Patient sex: M
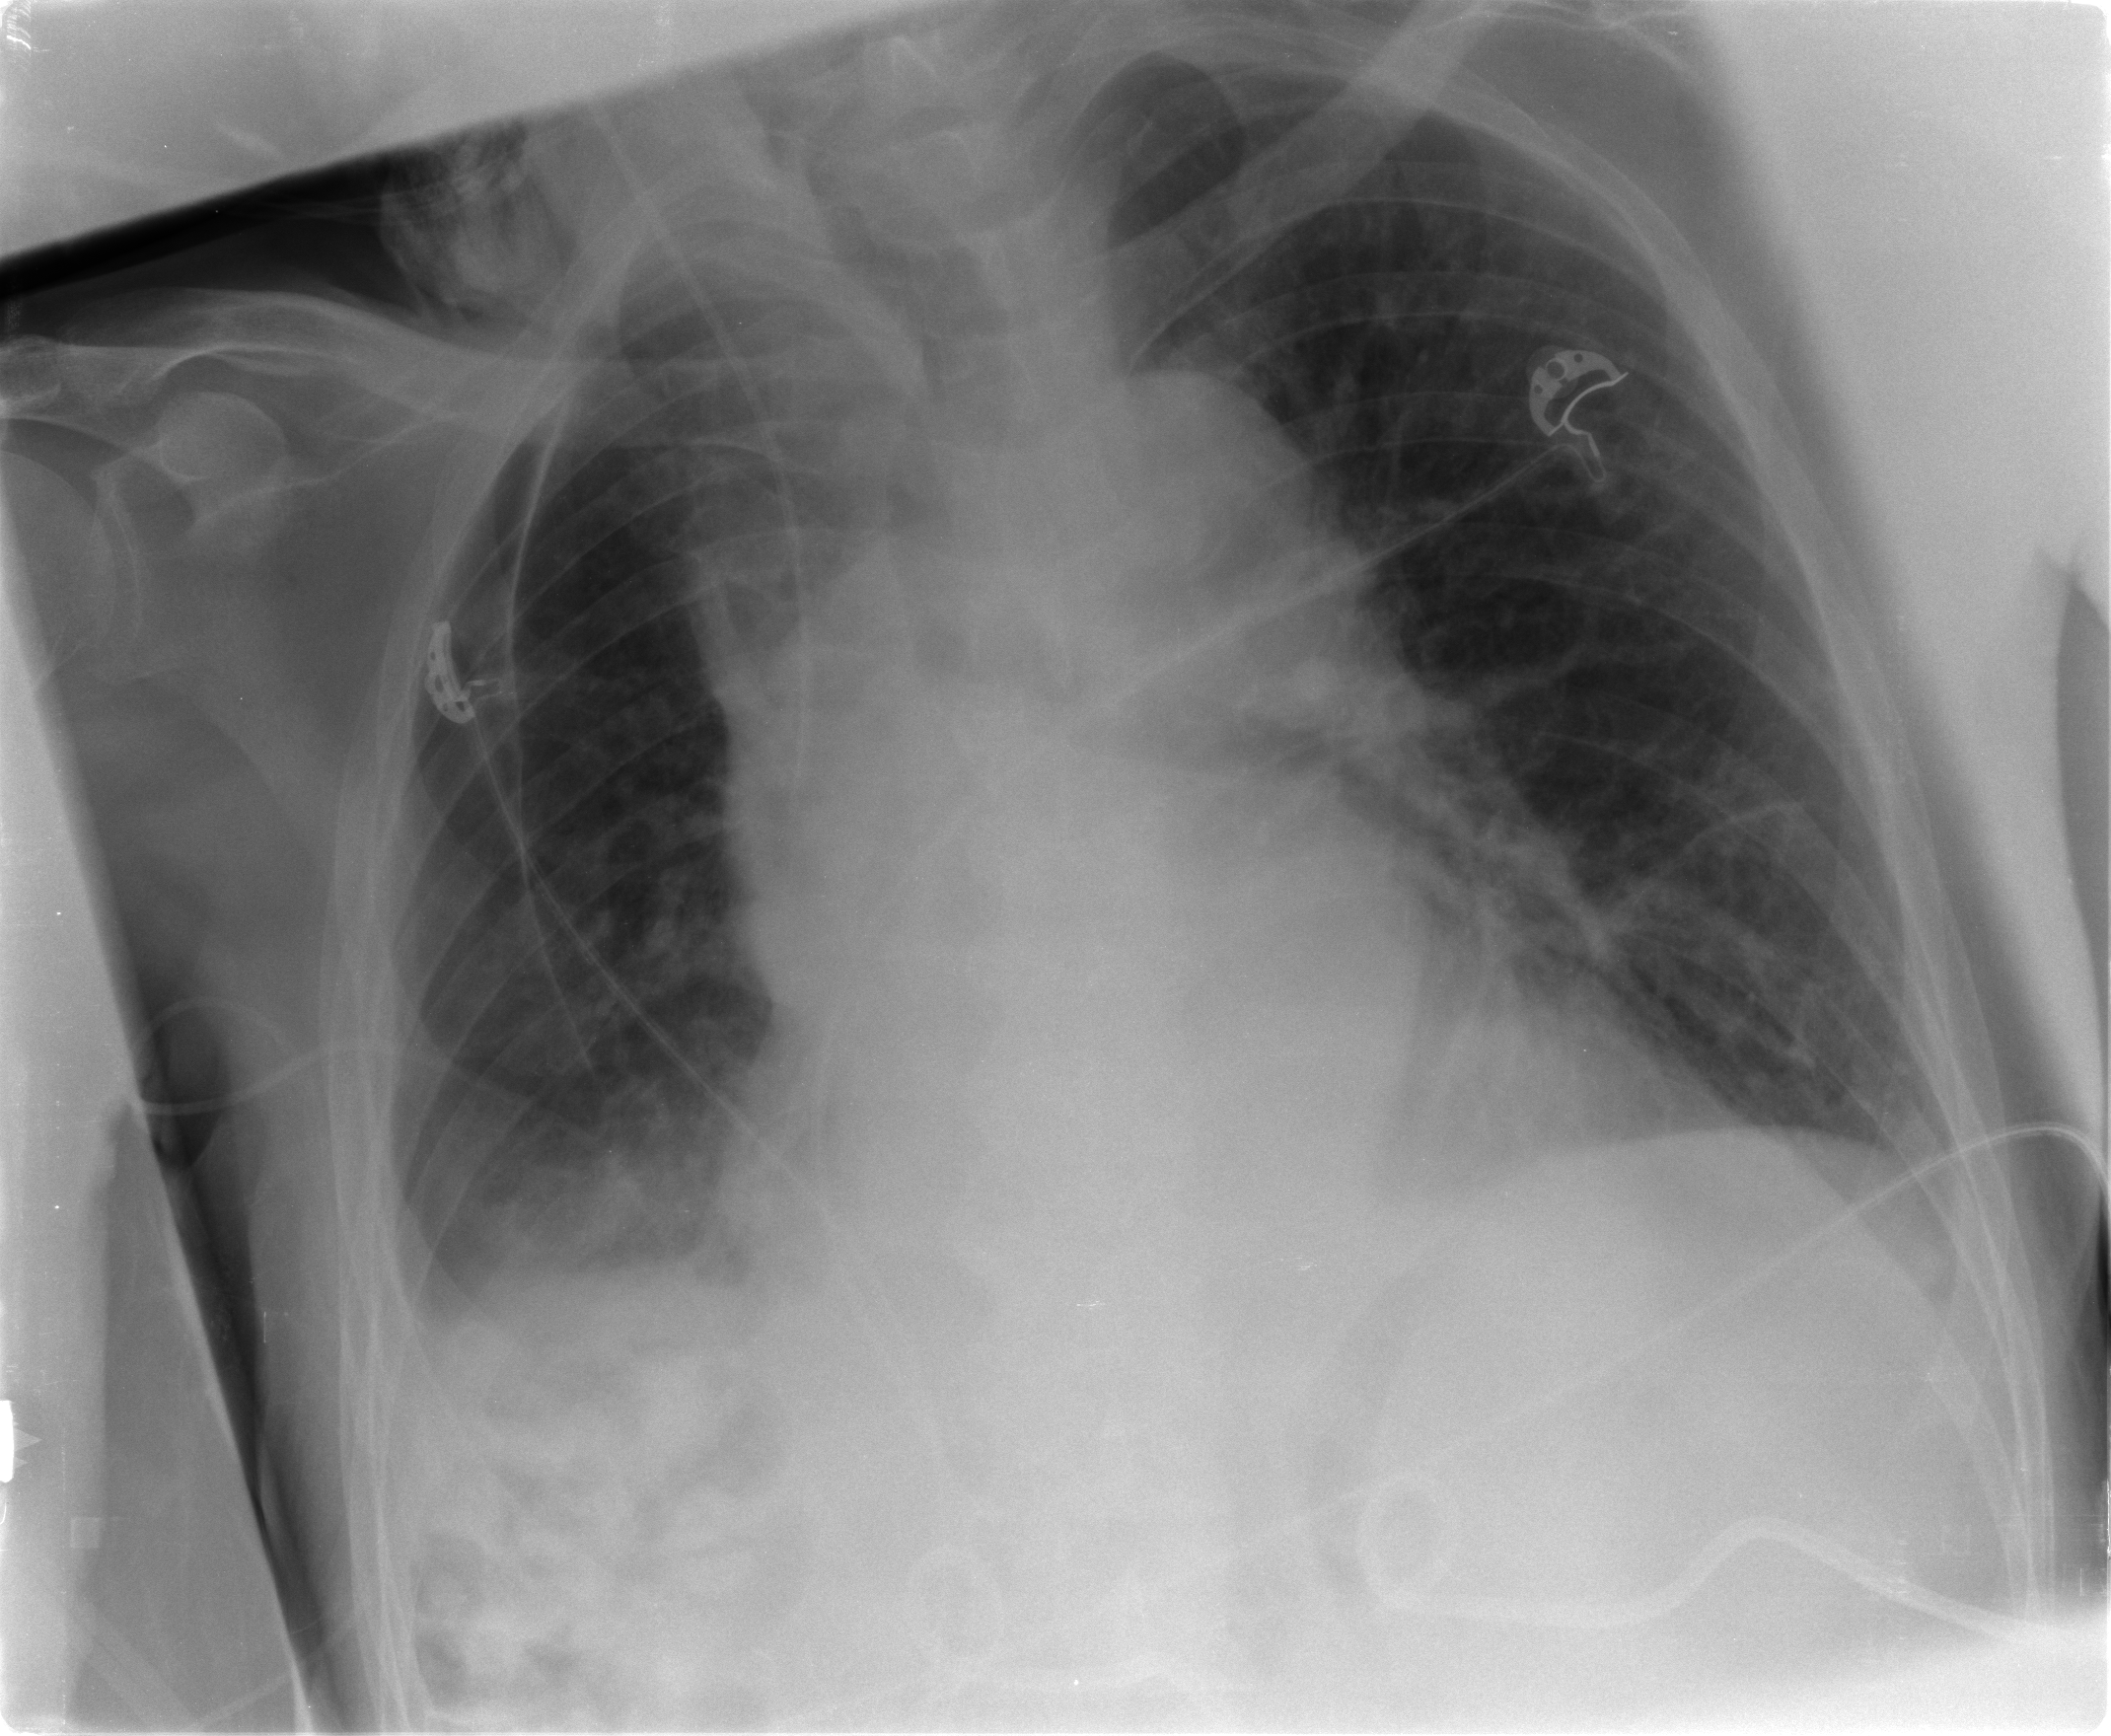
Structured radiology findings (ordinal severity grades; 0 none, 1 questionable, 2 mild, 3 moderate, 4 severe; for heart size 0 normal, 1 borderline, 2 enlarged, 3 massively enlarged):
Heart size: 2
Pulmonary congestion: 0
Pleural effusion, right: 2
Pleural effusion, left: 0
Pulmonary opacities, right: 0
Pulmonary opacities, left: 0
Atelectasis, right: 0
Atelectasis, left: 0